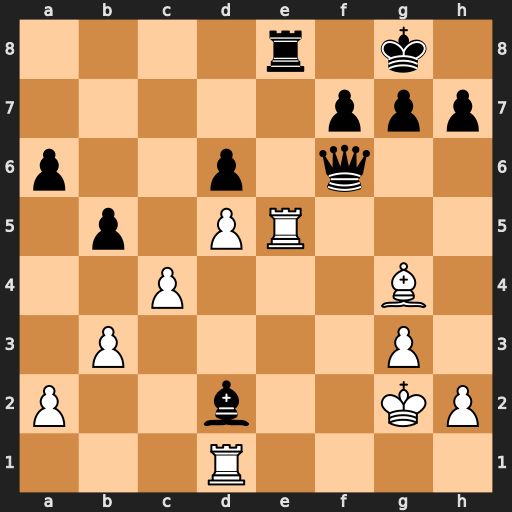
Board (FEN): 4r1k1/5ppp/p2p1q2/1p1PR3/2P3B1/1P4P1/P2b2KP/3R4
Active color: w
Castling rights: -
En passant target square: -
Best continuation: Rxe8#